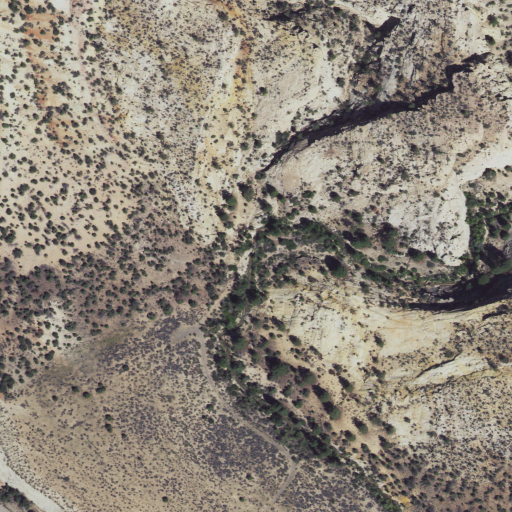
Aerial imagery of valley in Utah named The Box containing shrub, evergreen forest, and low intensity development